Question: I'm trying to display ticks and label together on Y axis but the texts seem to be overlapping between the label and ticks:

Any idea how to move the label more to the left?
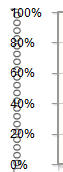
Answer: Ok, silly of me.
I did not include jqplot CSS file properly. it was pointing to wrong directory.